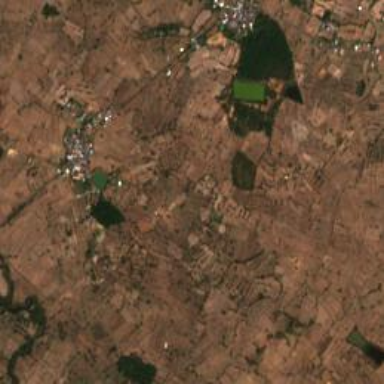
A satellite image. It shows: Farmland with rice crops growing. The produce is rice.